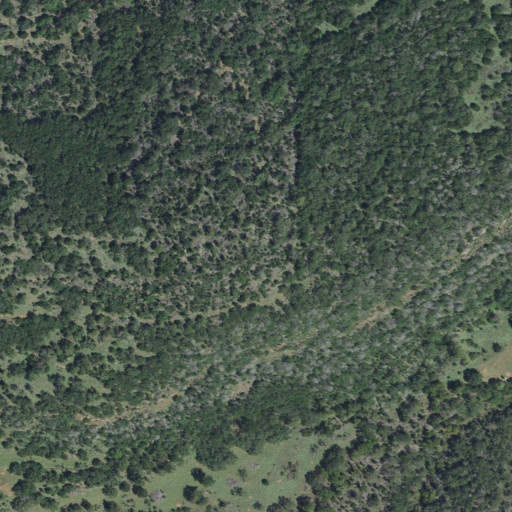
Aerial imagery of mountain in Texas named Long Mountain containing evergreen forest, deciduous forest, and shrub